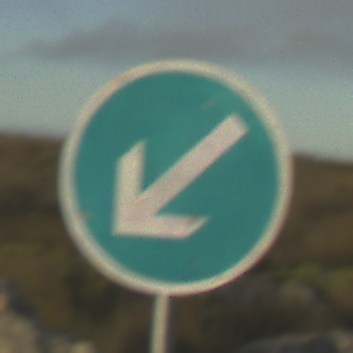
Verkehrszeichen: VorgeschriebeneVorbeifahrtLinks
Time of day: SunriseSunset
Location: Outdoor (Nature)
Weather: PartlyCloudy
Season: NotSpecified
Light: Natural